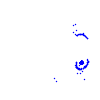
Particle: kaon